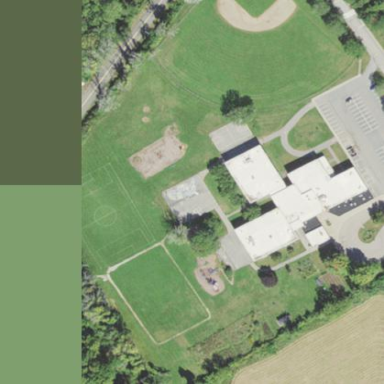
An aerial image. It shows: School.